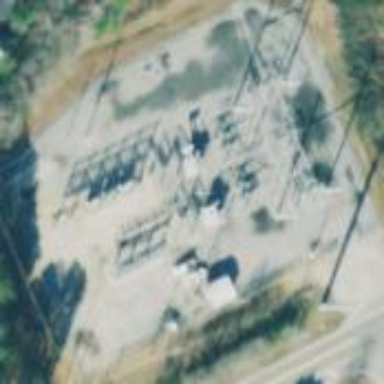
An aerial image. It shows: There is distribution substation enclosed by fence.